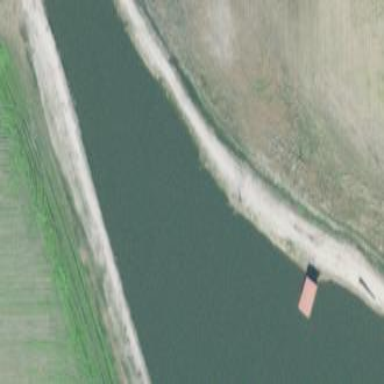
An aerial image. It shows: Reservoir of natural water.